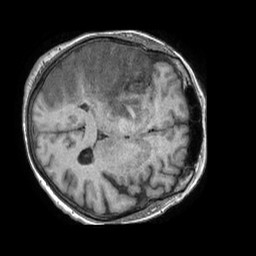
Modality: T1w
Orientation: axial
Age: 60
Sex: female
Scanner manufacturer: philips
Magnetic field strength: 1.5 T
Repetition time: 0.00789 s
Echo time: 0.003626 s